Question: I'm working on a sharing extension to simply grab a link, choose a few names to share it to, and Share. The data layer isn't added yet, only the UI to display some names in a tableview (using a custom cell) and I'm pulling in the shared URL from the extension context. All of the code in the VC is below. All views are set up in the Storyboard. Two UIButtons, Two UILabels, One TableView and a UIView to hold it all, so I can easily round the corners.

The issue I'm having is that the '_linkLabel' that I'm using the display the URL doesn't visually update for nearly 10 seconds! What.In.The.World. What I'm a doing here that's causing this?
I'm logging out the URL in the callback from 'hasItemConformingToTypeIdentifier' and it happens as soon as the extension appears, but doesn't update the label??!! Helps. Please.
'''
#import "ShareViewController.h"
#import "UserCell.h"
@interface ShareViewController ()
@end
@implementation ShareViewController
- (void)viewDidLoad{
self.view.alpha = 0;
_friends = [@[@"Ronnie",@"Bobby",@"Ricky",@"Mike"] mutableCopy];
_containerView.layer.cornerRadius = 6.f;
_selectedIndexPaths = [[NSMutableArray alloc] init];
}
- (void)viewWillAppear:(BOOL)animated
{
[super viewWillAppear:animated];
[UIView animateWithDuration:0.5 animations:^{
self.view.alpha = 1;
}];
}
- (void)viewDidAppear:(BOOL)animated{
//pull the URL out
NSExtensionItem *item = self.extensionContext.inputItems[0];
NSItemProvider *provider = item.attachments[0];
if ([provider hasItemConformingToTypeIdentifier:@"public.url"]) {
[provider loadItemForTypeIdentifier:@"public.url" options:nil completionHandler:^(id<NSSecureCoding> item, NSError *error) {
NSURL *url = (NSURL*)item;
_linkLabel.text = url.absoluteString;
NSLog(@"Link: %@", url.absoluteString);
}];
}
else{
NSLog(@"No Link");
}
}
#pragma mark - UITableView Delegate Methods
- (void)tableView:(UITableView *)tableView didSelectRowAtIndexPath:(NSIndexPath *)indexPath{
UserCell *cell = (UserCell*)[tableView cellForRowAtIndexPath:indexPath];
if([_selectedIndexPaths containsObject:indexPath]){
[_selectedIndexPaths removeObject:indexPath];
cell.selected = NO;
}
else{
cell.selected = YES;
[_selectedIndexPaths addObject:indexPath];
}
NSLog(@"Share to %i friends", (int)[_selectedIndexPaths count]);
}
-(CGFloat)tableView:(UITableView *)tableView heightForRowAtIndexPath:(NSIndexPath *)indexPath{
//Later, calc height based on text in comment
return 44;
}
-(NSInteger)tableView:(UITableView *)tableView numberOfRowsInSection:(NSInteger)section{
return [_friends count];
}
-(UITableViewCell*)tableView:(UITableView *)tableView cellForRowAtIndexPath:(NSIndexPath *)indexPath{
static NSString *CellIdentifier = @"UserCell";
UserCell *cell = [tableView dequeueReusableCellWithIdentifier:CellIdentifier];
if(cell == nil){
cell = [[UserCell alloc] initWithStyle:UITableViewCellStyleDefault reuseIdentifier:CellIdentifier];
}
cell.selected = ([_selectedIndexPaths containsObject:indexPath]) ? YES : NO;
cell.nameLabel.text = [_friends objectAtIndex:indexPath.row];
return cell;
}
- (IBAction)dismiss {
[UIView animateWithDuration:0.34 animations:^{
self.view.alpha = 0;
} completion:^(BOOL finished) {
[self.extensionContext completeRequestReturningItems:nil completionHandler:nil];
}];
}
@end
'''
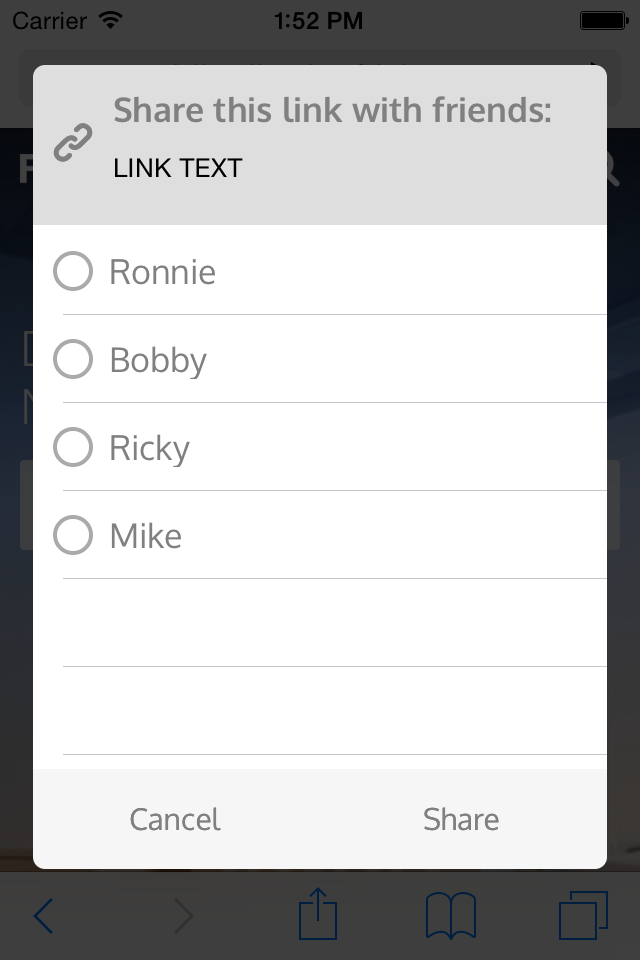
Answer: Delays in updates to UI elements is a classic sign of trying to update the UI from outside the main queue. Which is what is happening here. You have this:
'''
[provider loadItemForTypeIdentifier:@"public.url" options:nil completionHandler:^(id<NSSecureCoding> item, NSError *error) {
NSURL *url = (NSURL*)item;
_linkLabel.text = url.absoluteString;
NSLog(@"Link: %@", url.absoluteString);
}];
'''
Except that 'NSItemProvider' does not guarantee that the completion handler will be called on the same queue that you started on. You're almost guaranteed to be on a different queue here, so you're getting this weird delay. You need to dispatch back to the main queue to perform the update:
'''
[provider loadItemForTypeIdentifier:@"public.url" options:nil completionHandler:^(id<NSSecureCoding> item, NSError *error) {
dispatch_async(dispatch_get_main_queue(), ^{
NSURL *url = (NSURL*)item;
_linkLabel.text = url.absoluteString;
NSLog(@"Link: %@", url.absoluteString);
});
}];
'''